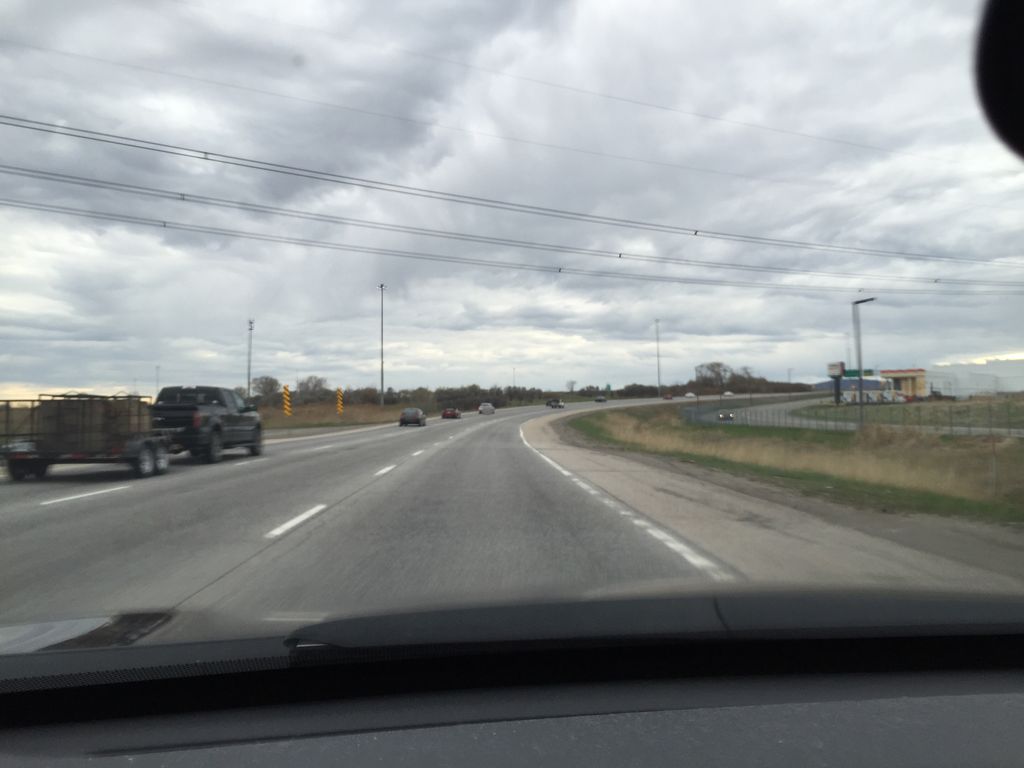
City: quebec_city